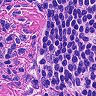
Metastatic tissue present: no